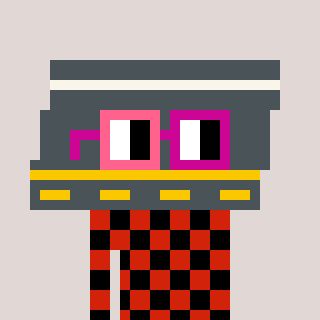
a pixel art character with square pink and red glasses, a road-shaped head and a red-colored body on a warm background